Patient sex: M
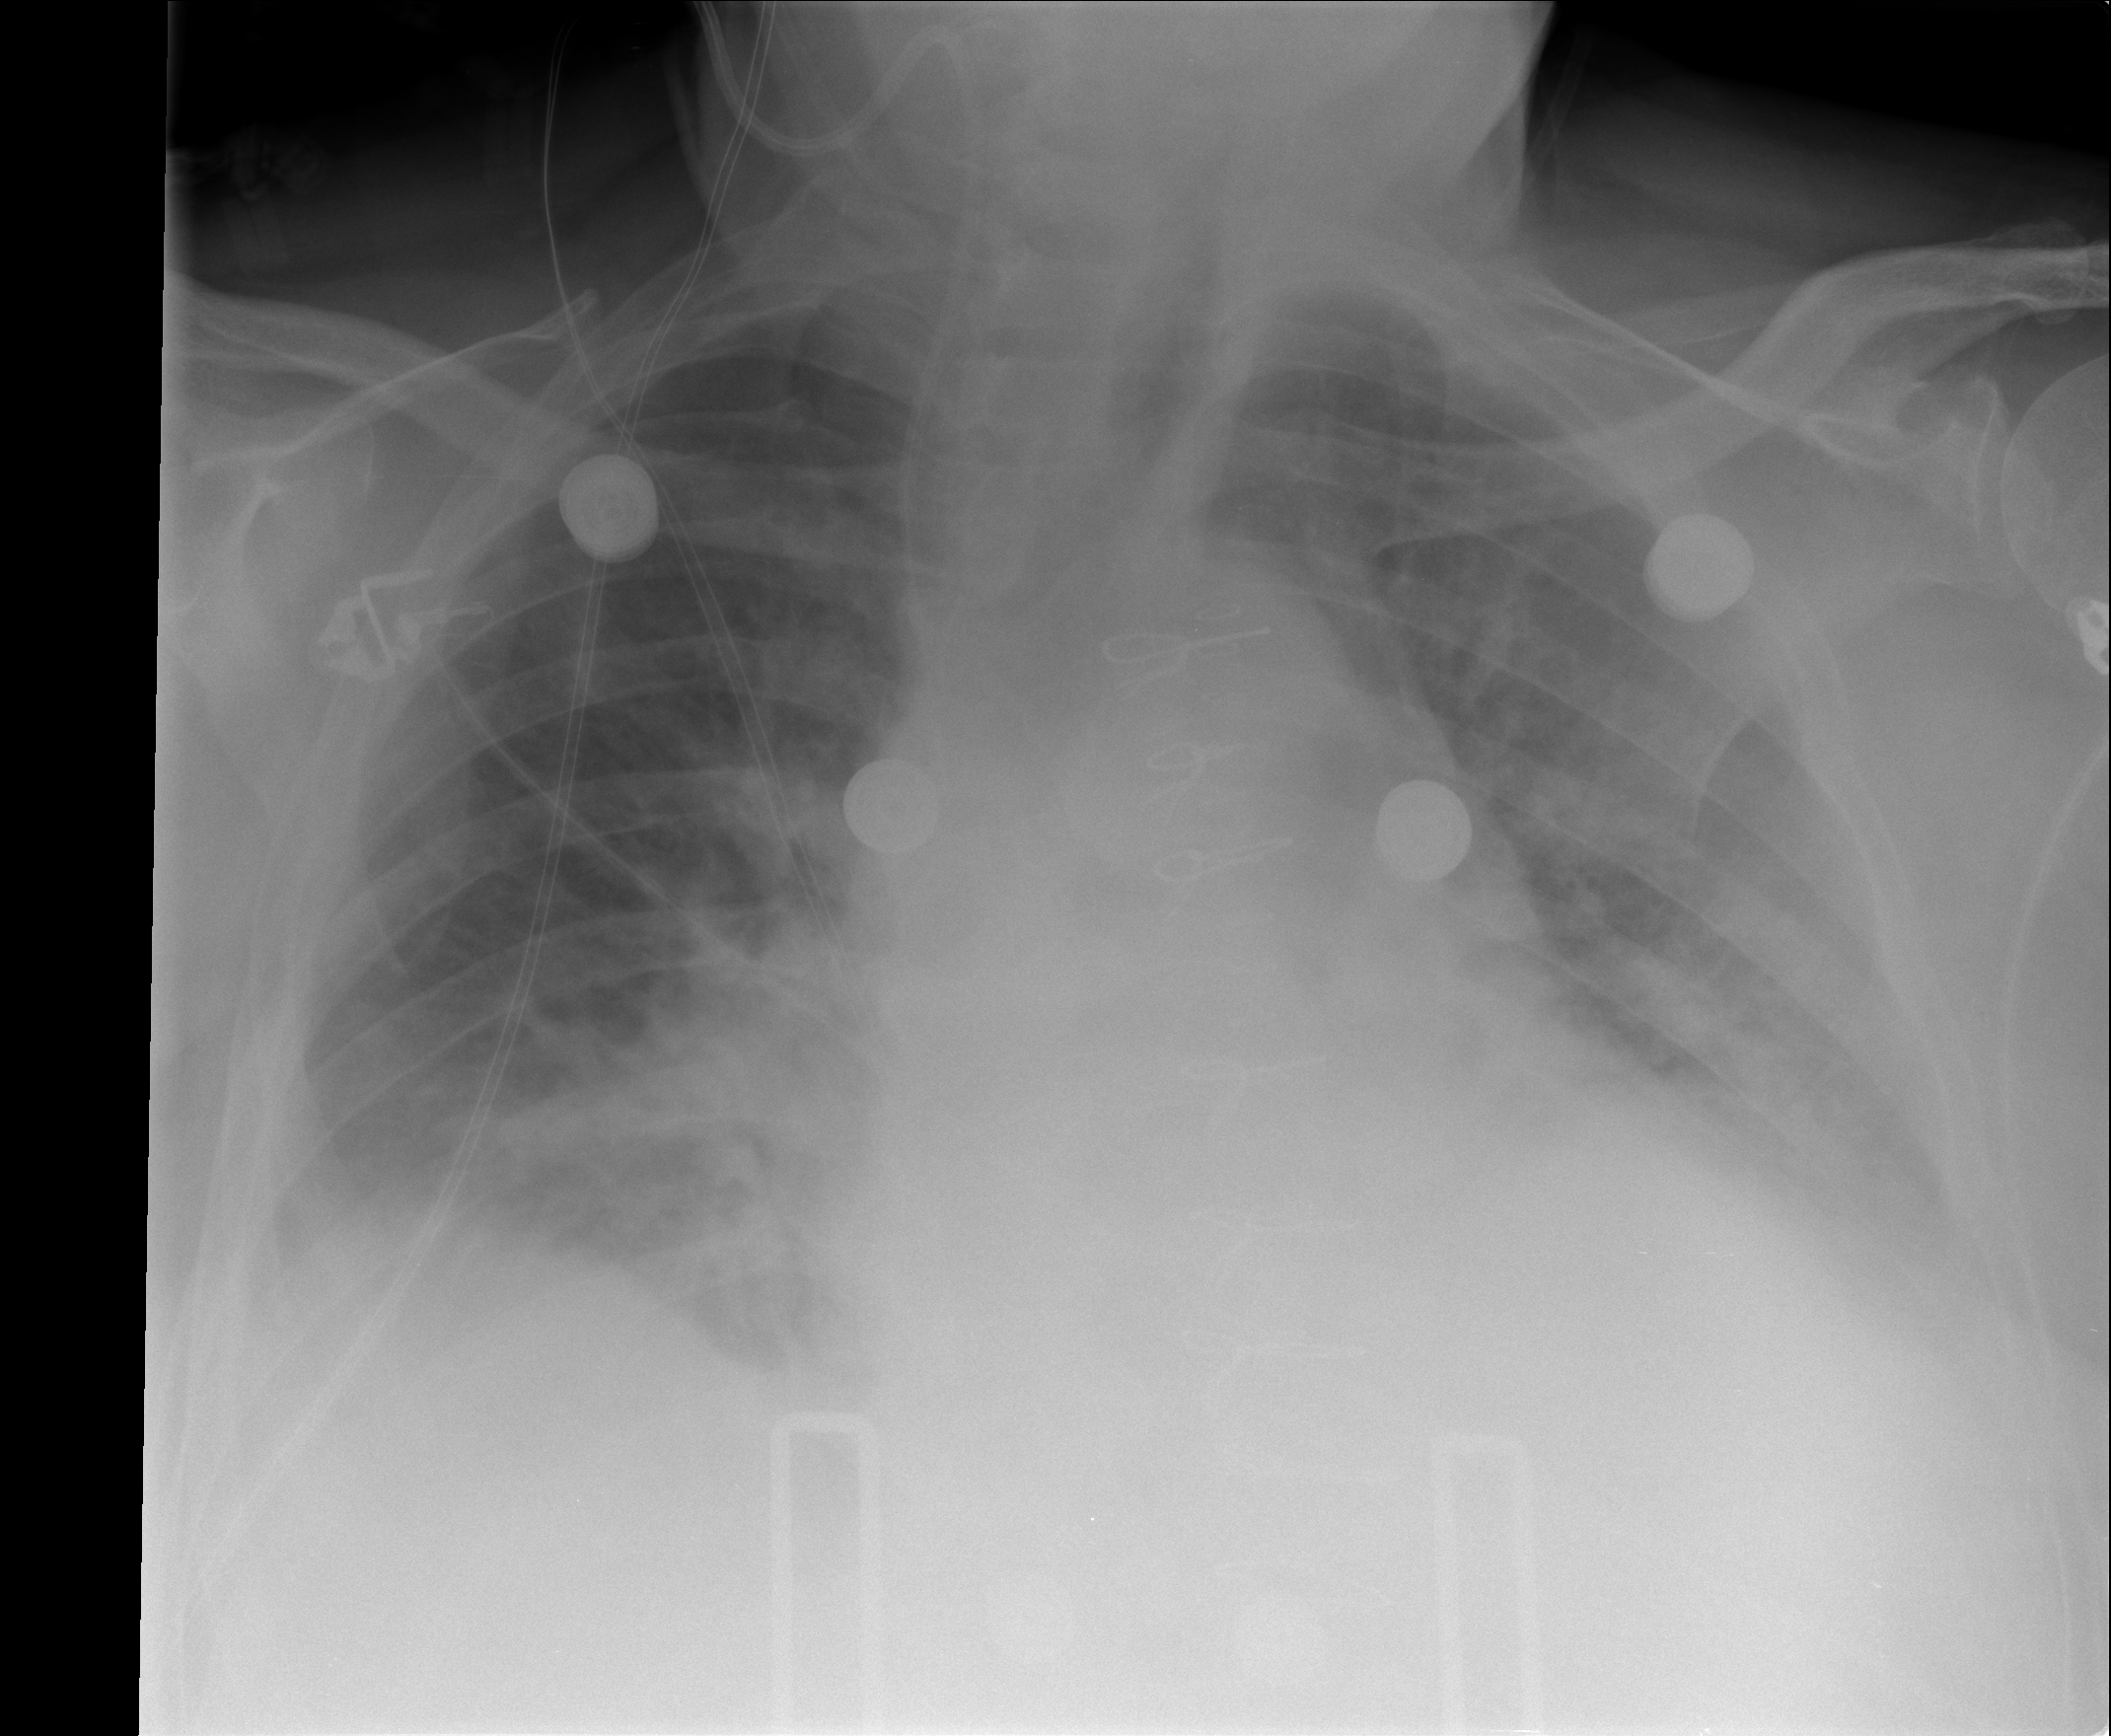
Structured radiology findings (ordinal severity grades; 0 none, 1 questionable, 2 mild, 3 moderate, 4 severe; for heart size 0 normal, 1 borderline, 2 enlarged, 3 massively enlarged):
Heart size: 2
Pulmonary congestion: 3
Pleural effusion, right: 2
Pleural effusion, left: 2
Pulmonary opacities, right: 1
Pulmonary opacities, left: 1
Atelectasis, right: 2
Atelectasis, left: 2